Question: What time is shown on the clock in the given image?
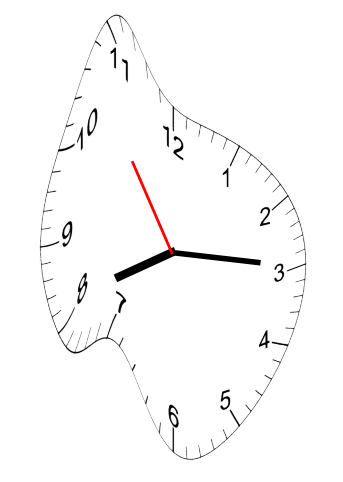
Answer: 08:14:54